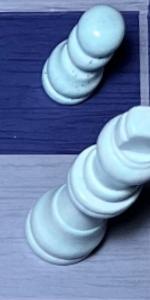
Label: King_White